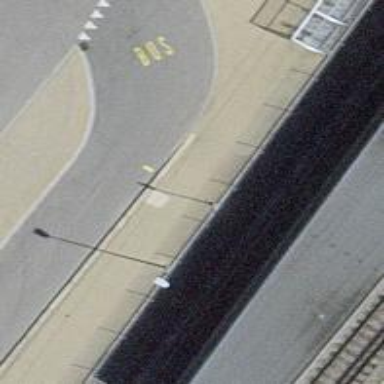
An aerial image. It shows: Bus stop with platform for public transport vehicles.